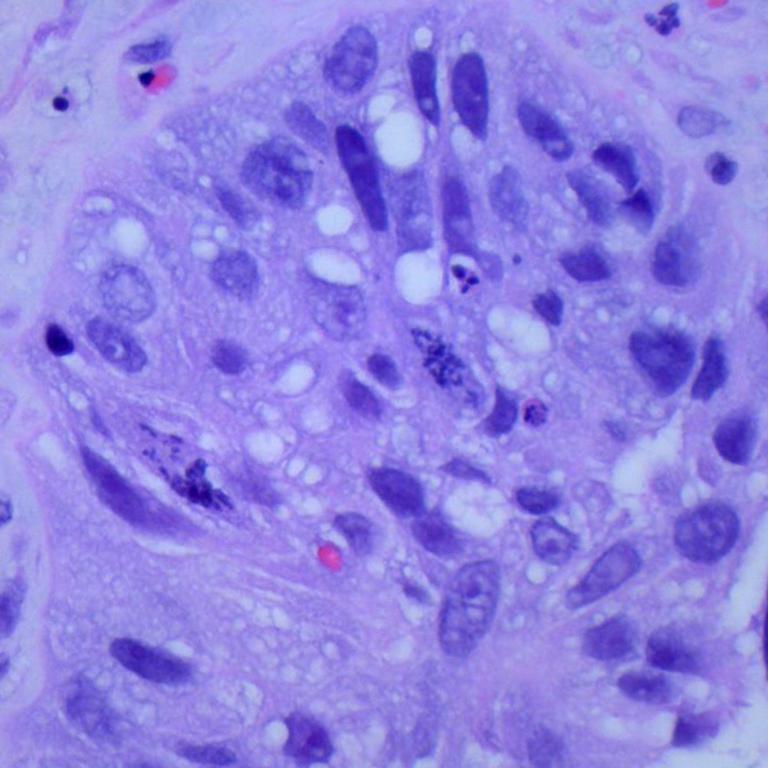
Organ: lung
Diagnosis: squamous carcinomas